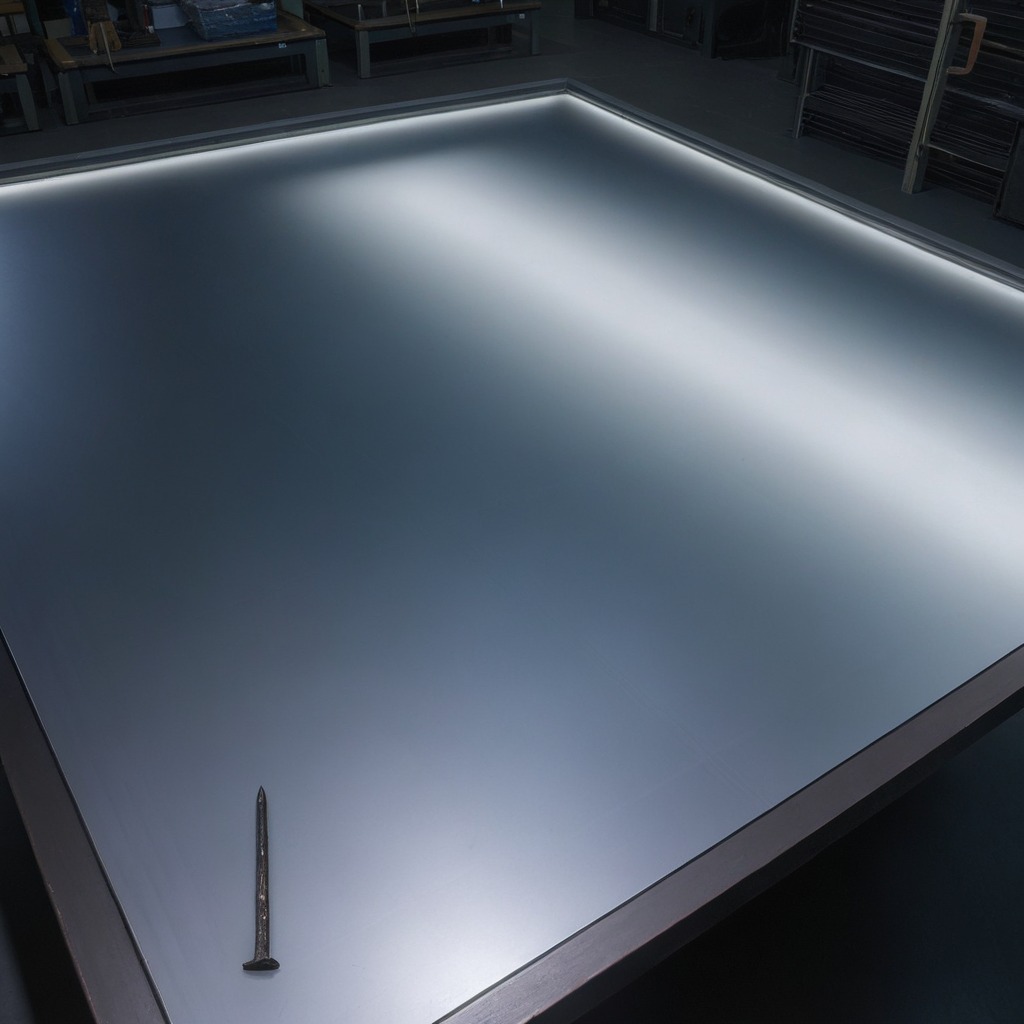
A nail is lying on the tabletop in the basement.